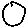
Label: moon